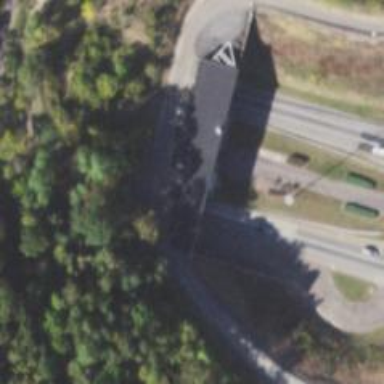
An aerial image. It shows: Abandoned railway running alongside motorway.